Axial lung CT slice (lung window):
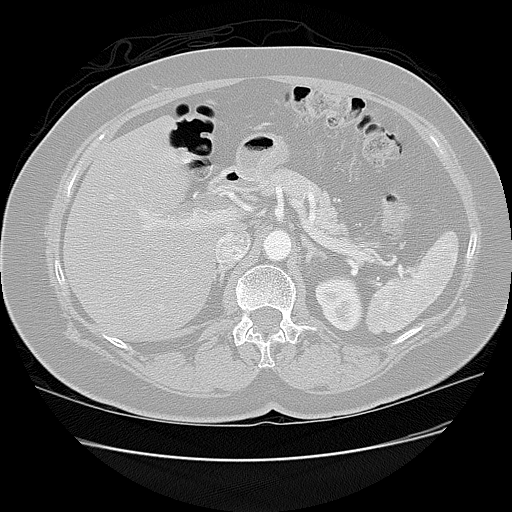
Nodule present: no